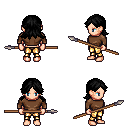
a pixel art fantasy rpg character, female body template, human, light skin, brown long-sleeve shirt, gold greaves, black loose hair, spear, four views (front, back, left, right), 2x2 character sprite sheet, small pixel art, hard edges, no anti-aliasing